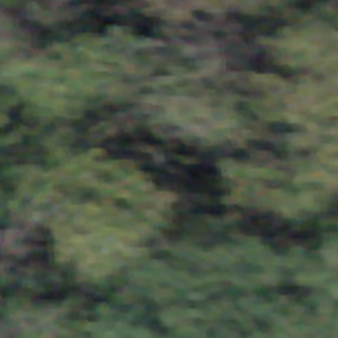
Label: other